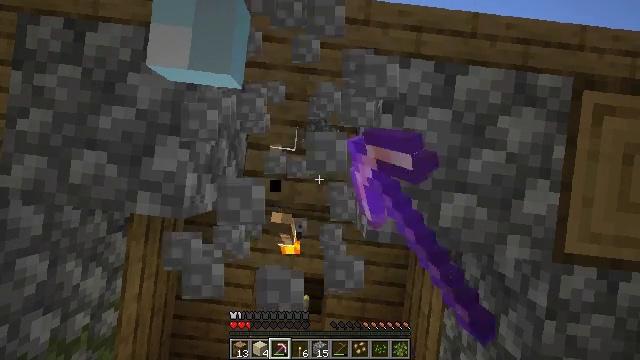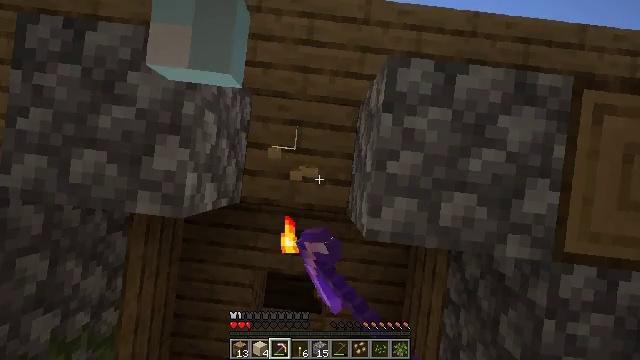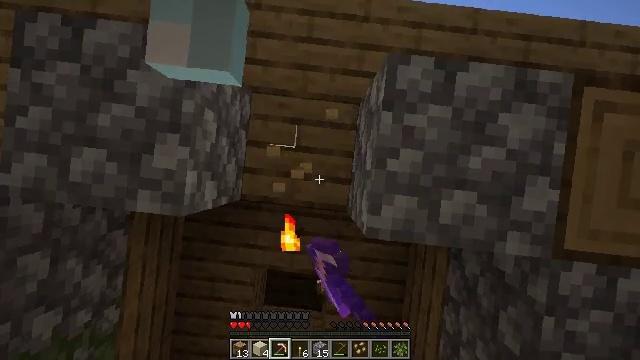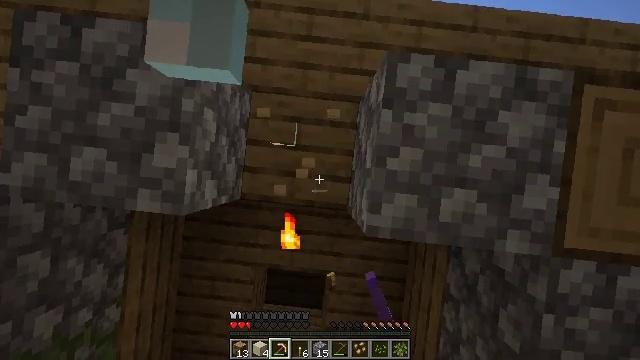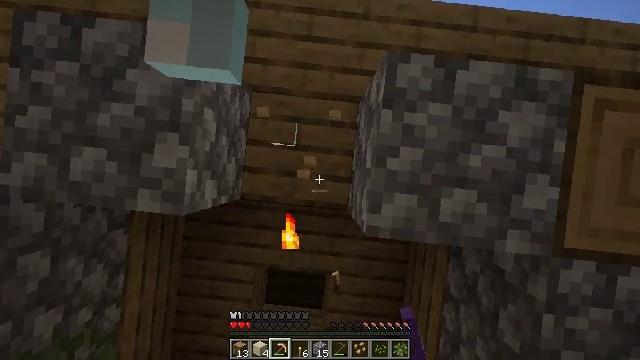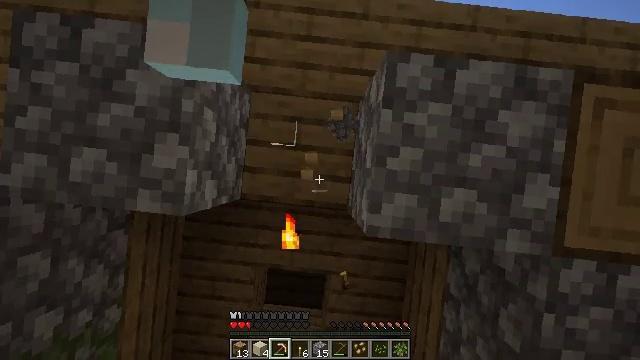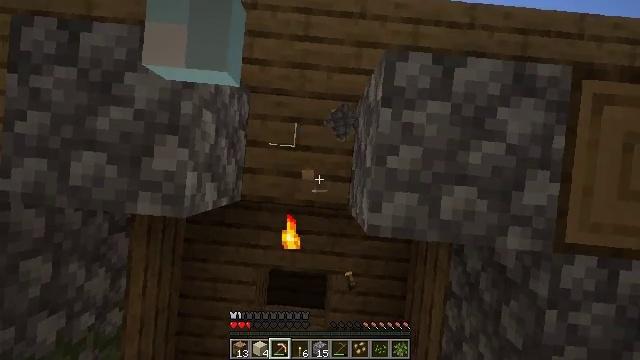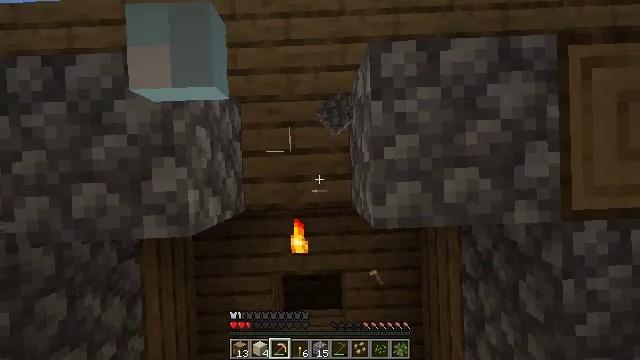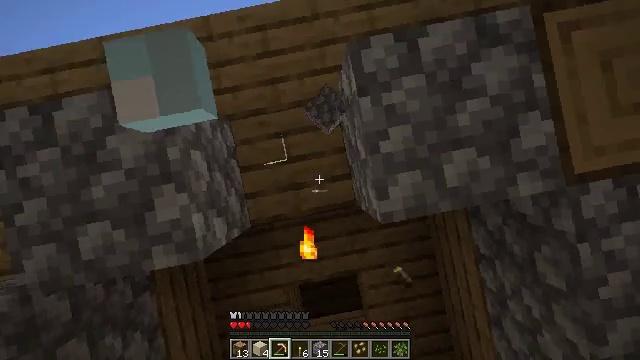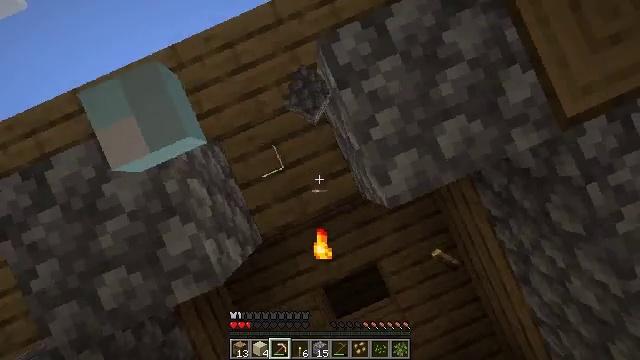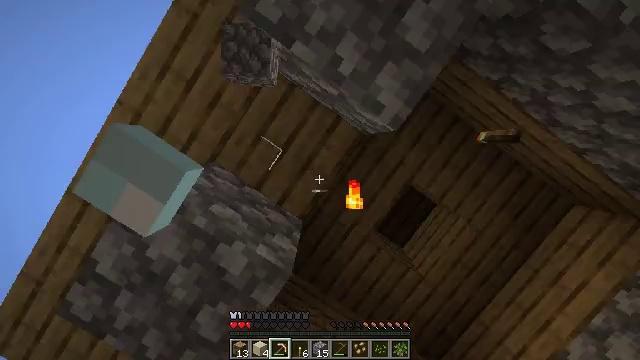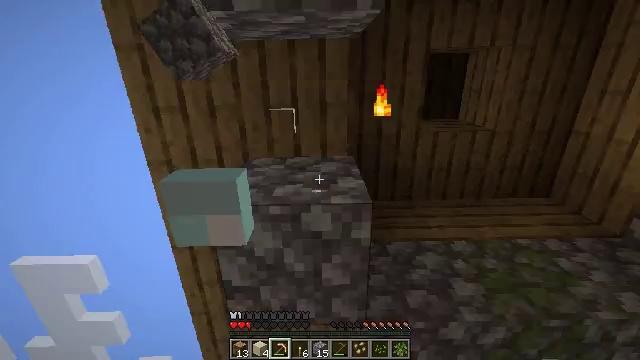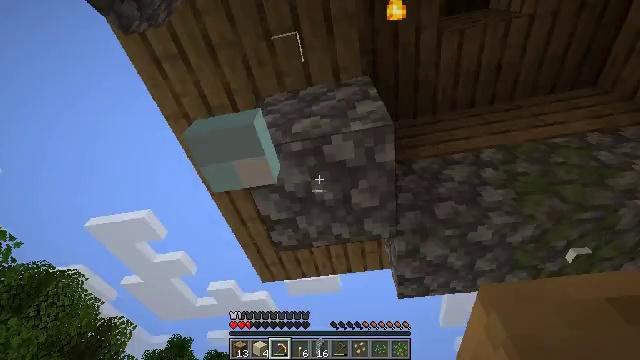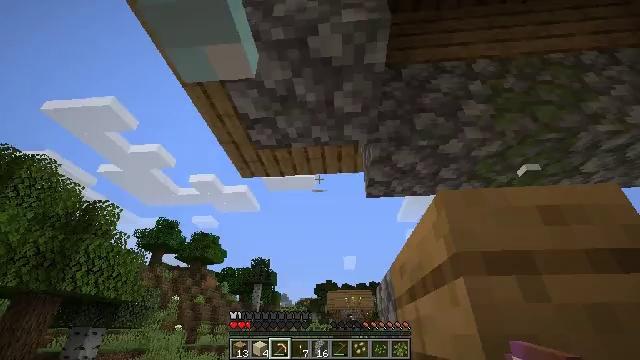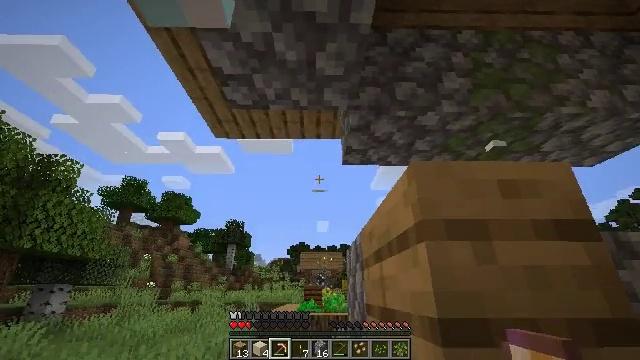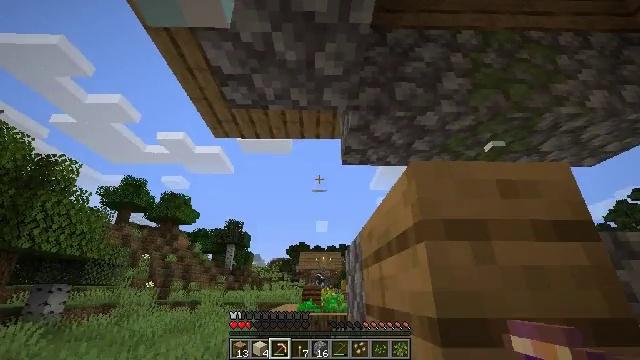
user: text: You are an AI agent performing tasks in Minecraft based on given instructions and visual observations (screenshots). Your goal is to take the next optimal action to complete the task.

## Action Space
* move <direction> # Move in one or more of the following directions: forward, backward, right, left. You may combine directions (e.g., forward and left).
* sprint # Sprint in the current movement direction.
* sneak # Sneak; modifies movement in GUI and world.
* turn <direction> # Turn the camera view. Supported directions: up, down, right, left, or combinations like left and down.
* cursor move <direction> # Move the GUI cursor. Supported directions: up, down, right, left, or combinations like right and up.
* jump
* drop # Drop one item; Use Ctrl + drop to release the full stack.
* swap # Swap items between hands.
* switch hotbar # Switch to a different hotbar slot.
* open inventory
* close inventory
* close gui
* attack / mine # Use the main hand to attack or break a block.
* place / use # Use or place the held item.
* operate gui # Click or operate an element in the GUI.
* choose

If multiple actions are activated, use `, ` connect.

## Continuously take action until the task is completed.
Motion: motion action
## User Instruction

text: Break the glass pane to collect it.
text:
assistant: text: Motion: attack / mine
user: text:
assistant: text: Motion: attack / mine
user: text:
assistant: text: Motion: no_op
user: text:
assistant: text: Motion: no_op
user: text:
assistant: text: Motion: no_op
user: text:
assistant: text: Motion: no_op
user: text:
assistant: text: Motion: turn left
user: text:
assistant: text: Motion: turn left
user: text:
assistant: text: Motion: turn left
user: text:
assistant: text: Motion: turn left and down
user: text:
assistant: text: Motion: turn left and down
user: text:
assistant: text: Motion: turn left and down
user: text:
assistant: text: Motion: turn right and down
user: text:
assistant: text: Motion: turn right and down
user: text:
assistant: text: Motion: no_op
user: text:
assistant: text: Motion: no_op
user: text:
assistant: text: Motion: turn up
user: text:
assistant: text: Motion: turn left and up
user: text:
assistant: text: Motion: turn left and up
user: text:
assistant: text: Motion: turn left and up
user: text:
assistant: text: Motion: turn left and up
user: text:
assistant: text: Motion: turn left and up
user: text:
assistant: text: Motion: turn left
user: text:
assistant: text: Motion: turn left and down
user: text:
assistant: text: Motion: turn left and down
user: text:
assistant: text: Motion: no_op
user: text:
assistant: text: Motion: no_op
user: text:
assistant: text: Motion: turn right and down, attack / mine
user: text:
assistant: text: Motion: turn right and down, attack / mine
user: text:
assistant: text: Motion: turn right, attack / mine